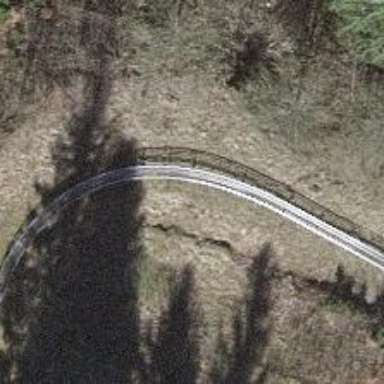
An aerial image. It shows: Summer toboggan attraction.